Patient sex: M
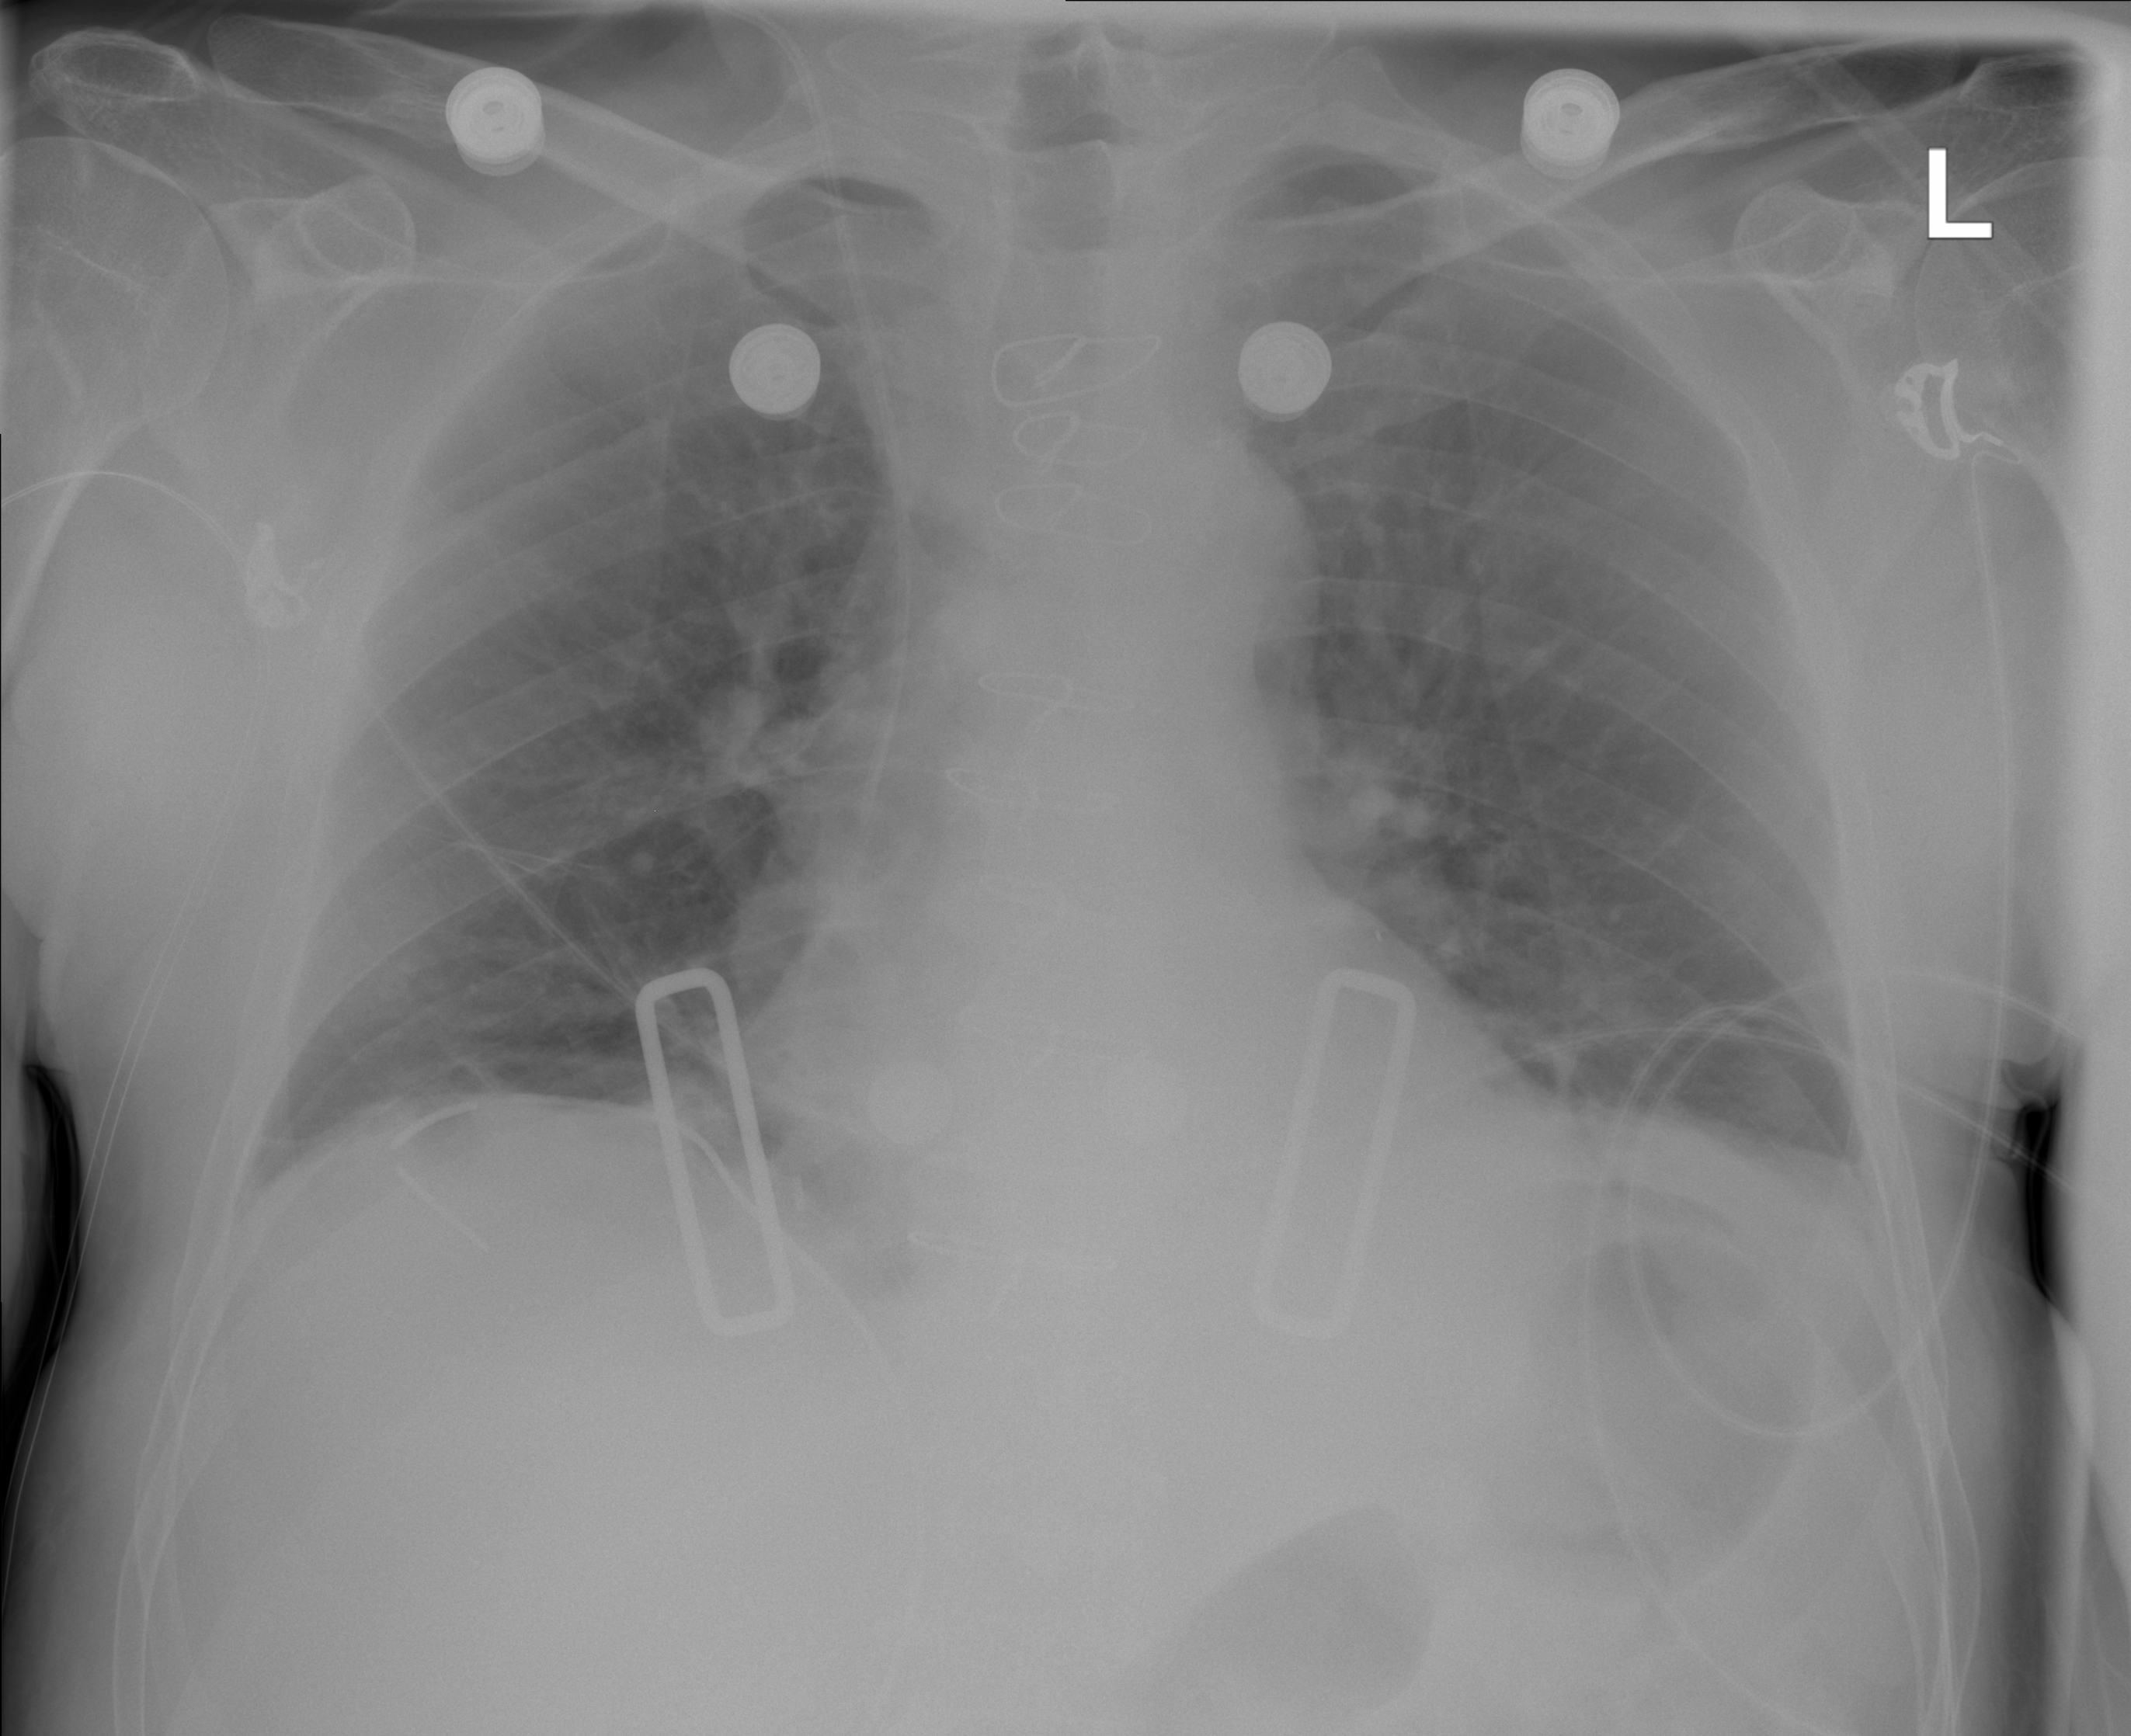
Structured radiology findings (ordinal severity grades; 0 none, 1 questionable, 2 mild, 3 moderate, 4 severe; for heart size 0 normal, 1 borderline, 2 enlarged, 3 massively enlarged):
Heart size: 2
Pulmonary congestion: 0
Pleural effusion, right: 0
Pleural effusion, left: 2
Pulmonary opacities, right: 0
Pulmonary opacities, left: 0
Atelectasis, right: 0
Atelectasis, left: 0